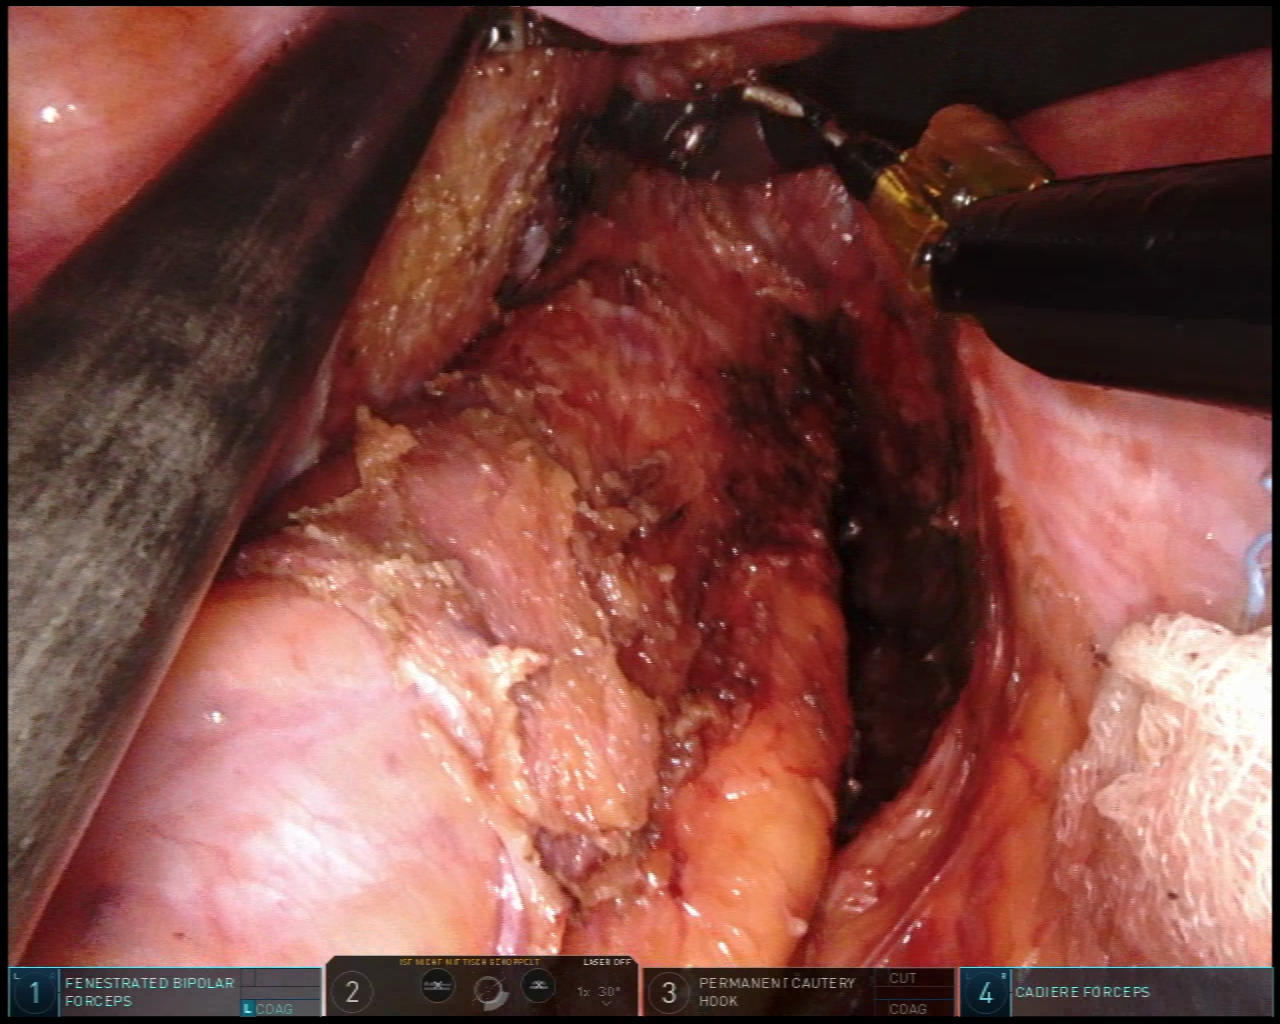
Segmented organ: vesicular_glands
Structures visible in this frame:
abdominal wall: no
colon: no
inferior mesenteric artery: no
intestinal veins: no
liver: no
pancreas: no
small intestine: no
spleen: no
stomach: no
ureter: no
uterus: no
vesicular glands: yes